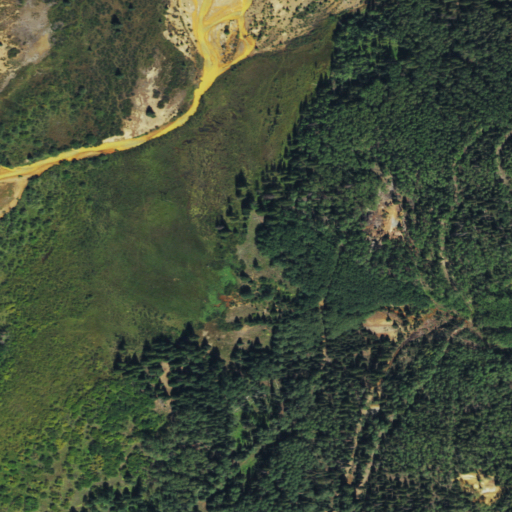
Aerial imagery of valley in Colorado named Albany Gulch containing woody wetlands, evergreen forest, deciduous forest, mixed forest, herbaceous wetlands, grassland, and open development